Question: I'm trying to get the mantissa of a float (just to learn), but it isn't working as expected.

The mantissa of say 5.3 is 53, right? I tried this code:
'''
System.out.println(Float.floatToIntBits(5.3f) & 0x7FFFFF);
'''
It printed '<PHONE>'. Shouldn't it remove the exponent bits and leave 53? I tried plenty of things, but this always happens. What am I doing wrong here?
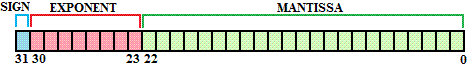
Answer: The formula for single precision following the IEEE standard is:
'''
(-1)^sign + 1.Mantissa x 2^(Exponent - Bias)
'''
So '5.3' base 10 is '101.0100110011001100110011' base 2
101.0100110011001100110011 = 1.010100110011001100110011 * 2^2
2^2 = 2^(exp - bias) having bias = 127 (according to the IEEE standard for single precision)
so: exp - 127 = 2 => exp = '129' base 10 or '<PHONE>' base 2
Single precision table:
'''
0 | <PHONE> | 01010011001100110011001
'''
Sign = 0
Exp = 129
Mantissa = <PHONE>